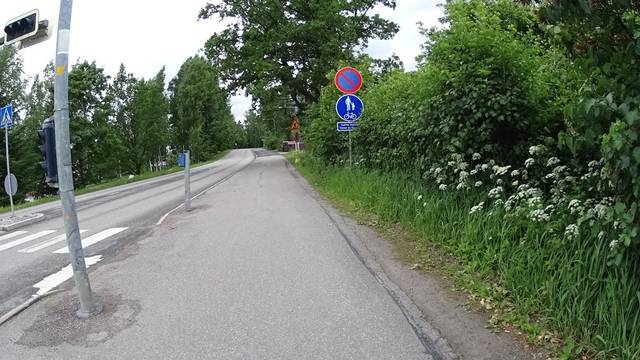
Region: Finland
Coordinates: 60.244, 24.749